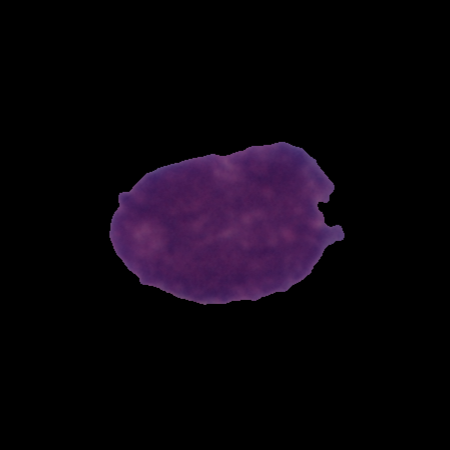
Label: cancer